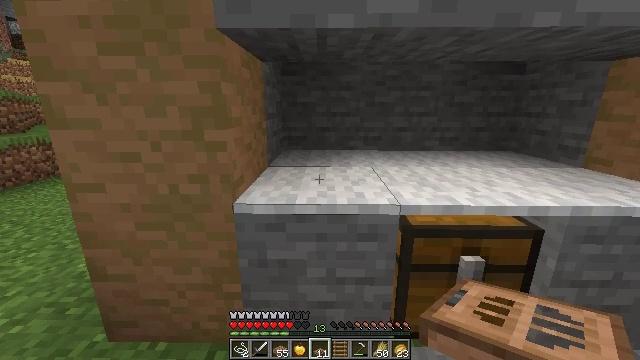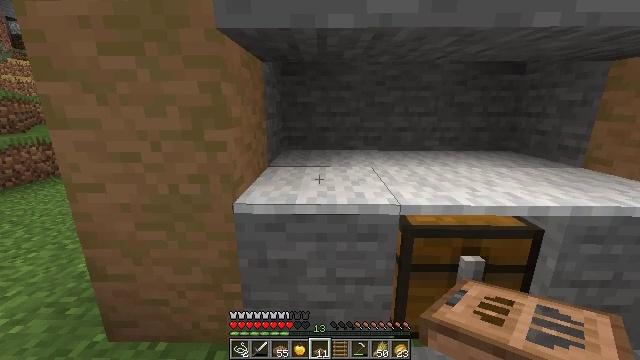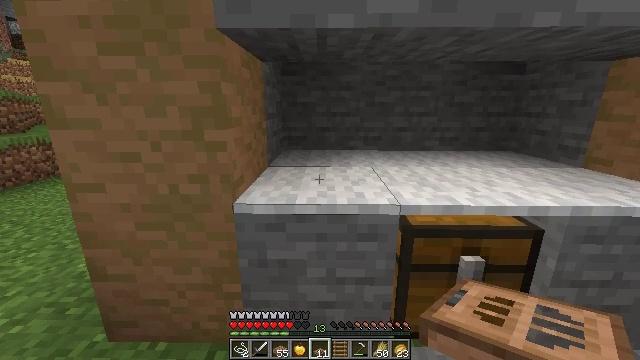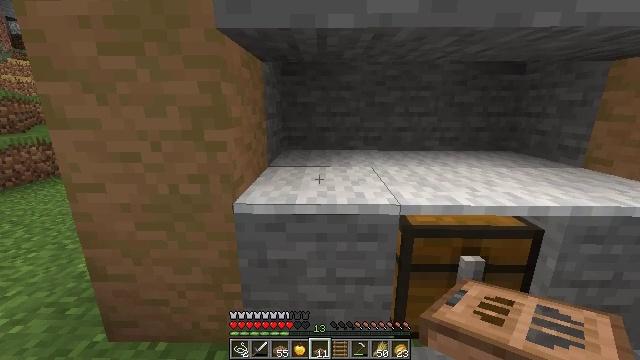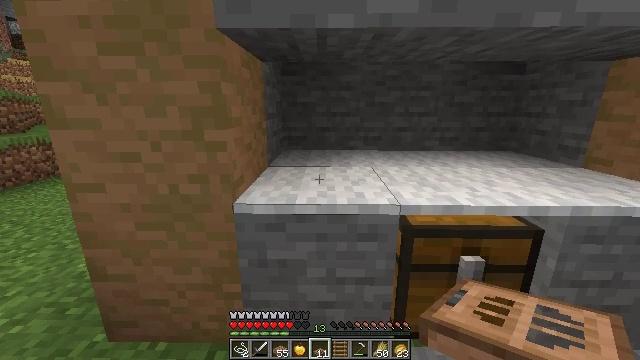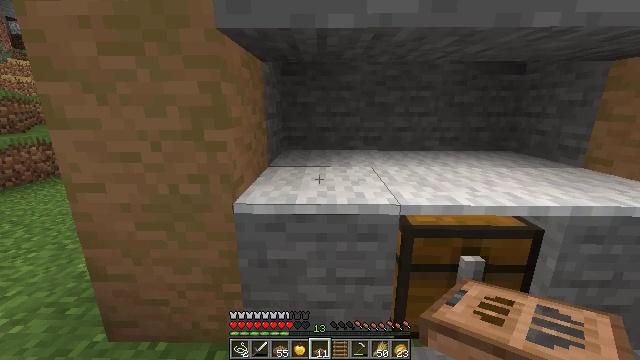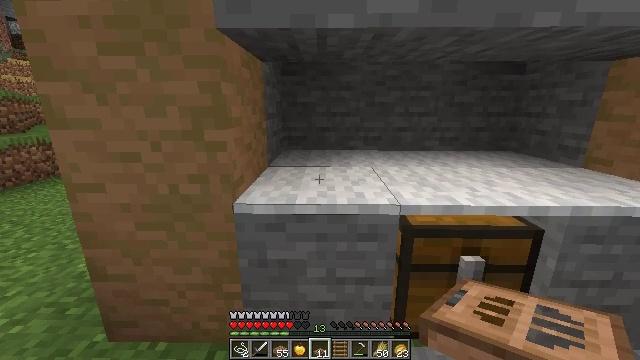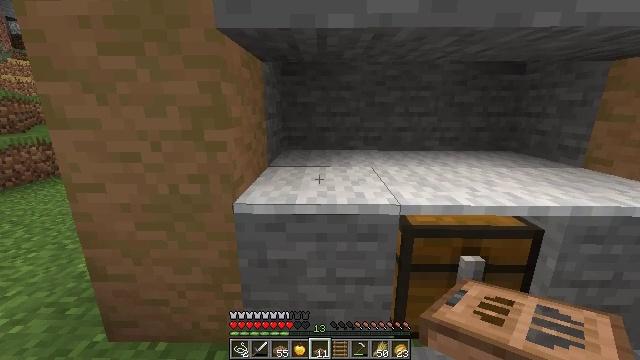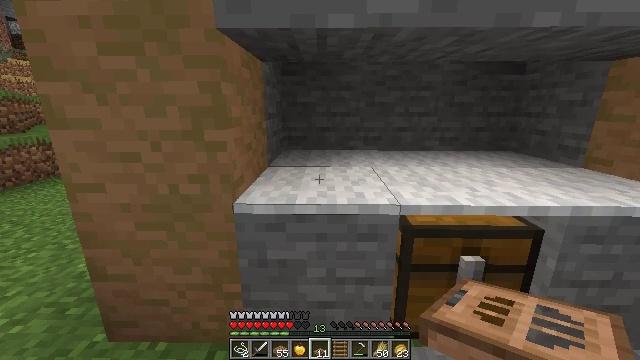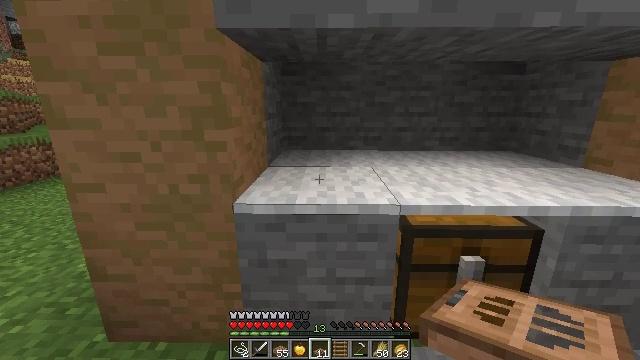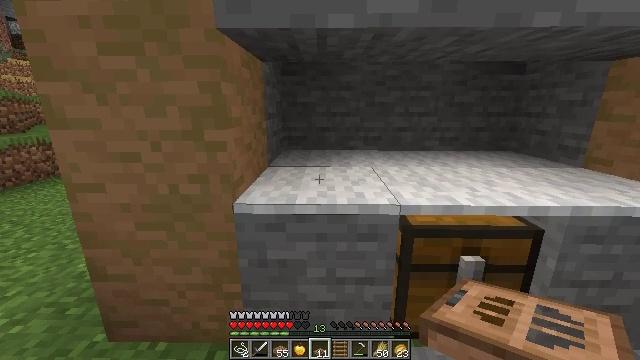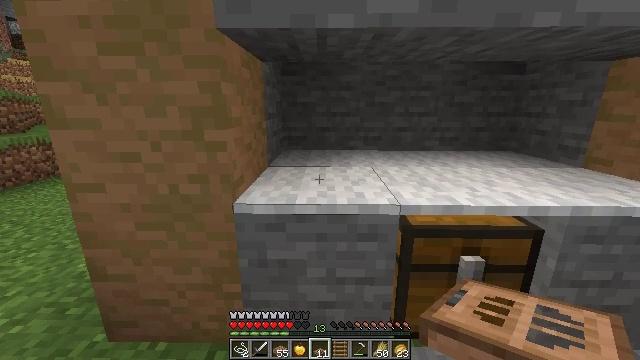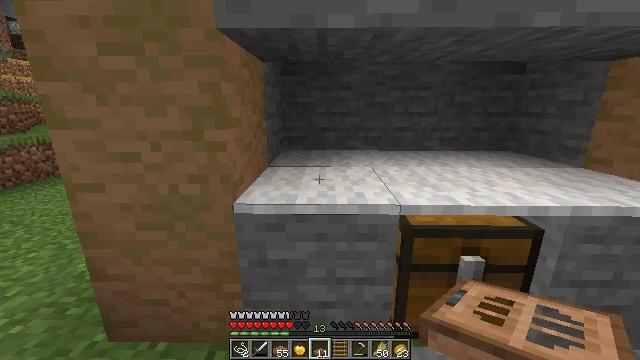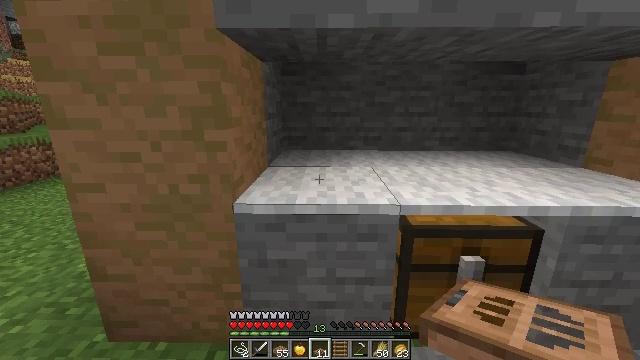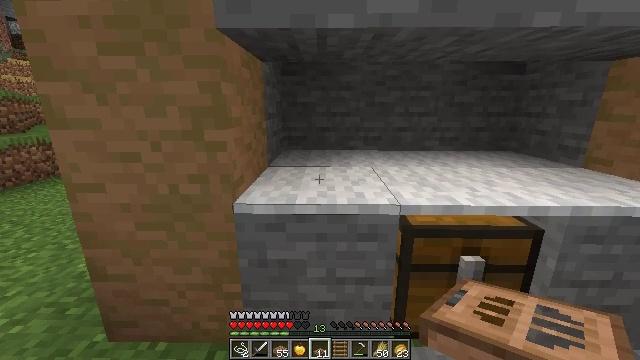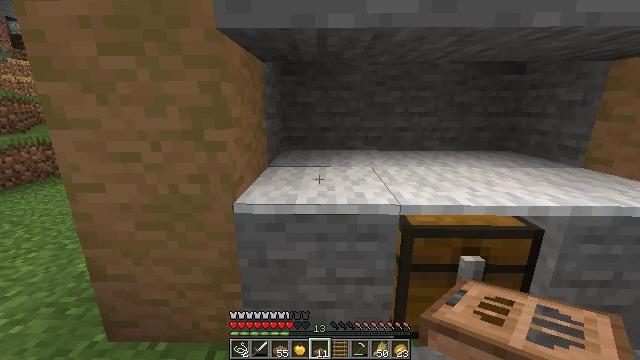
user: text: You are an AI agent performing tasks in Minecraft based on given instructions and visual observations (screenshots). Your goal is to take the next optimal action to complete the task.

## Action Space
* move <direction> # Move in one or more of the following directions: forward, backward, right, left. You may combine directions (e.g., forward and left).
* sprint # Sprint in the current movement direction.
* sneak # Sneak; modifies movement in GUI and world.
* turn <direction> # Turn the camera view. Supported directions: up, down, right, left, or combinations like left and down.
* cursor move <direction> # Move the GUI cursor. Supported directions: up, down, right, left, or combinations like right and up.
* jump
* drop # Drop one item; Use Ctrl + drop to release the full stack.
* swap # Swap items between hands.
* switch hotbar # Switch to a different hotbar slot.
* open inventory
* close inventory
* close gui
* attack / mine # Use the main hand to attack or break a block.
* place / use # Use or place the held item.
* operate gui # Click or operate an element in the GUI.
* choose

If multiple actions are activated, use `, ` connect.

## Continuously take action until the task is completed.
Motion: motion action
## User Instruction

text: Collect the white carpet by hitting it.
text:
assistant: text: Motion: no_op
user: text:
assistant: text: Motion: no_op
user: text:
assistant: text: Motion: no_op
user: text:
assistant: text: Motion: no_op
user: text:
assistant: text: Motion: no_op
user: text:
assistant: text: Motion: no_op
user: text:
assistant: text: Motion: no_op
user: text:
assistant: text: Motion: no_op
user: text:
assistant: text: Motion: no_op
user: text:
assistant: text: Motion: no_op
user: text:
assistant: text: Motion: no_op
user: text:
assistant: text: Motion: no_op
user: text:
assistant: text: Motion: no_op
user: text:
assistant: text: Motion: no_op
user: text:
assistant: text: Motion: no_op
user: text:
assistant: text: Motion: no_op
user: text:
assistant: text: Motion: no_op
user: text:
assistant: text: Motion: no_op
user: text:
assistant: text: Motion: no_op
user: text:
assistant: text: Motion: no_op
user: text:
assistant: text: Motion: no_op
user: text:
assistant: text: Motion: no_op
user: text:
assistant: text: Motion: no_op
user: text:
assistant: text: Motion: no_op
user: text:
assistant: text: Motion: no_op
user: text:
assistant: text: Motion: no_op
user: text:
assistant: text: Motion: no_op
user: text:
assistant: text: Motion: no_op
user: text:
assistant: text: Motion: no_op
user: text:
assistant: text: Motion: no_op